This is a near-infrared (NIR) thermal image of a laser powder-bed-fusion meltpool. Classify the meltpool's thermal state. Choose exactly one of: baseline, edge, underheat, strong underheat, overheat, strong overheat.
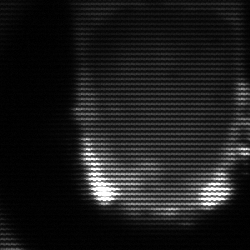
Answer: baseline